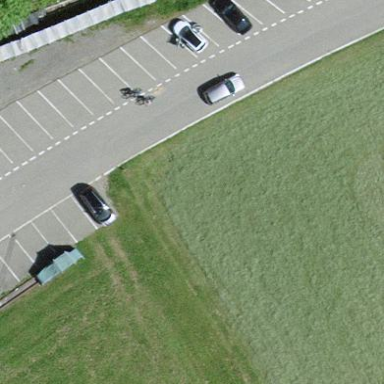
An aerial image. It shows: Parking area with surface.